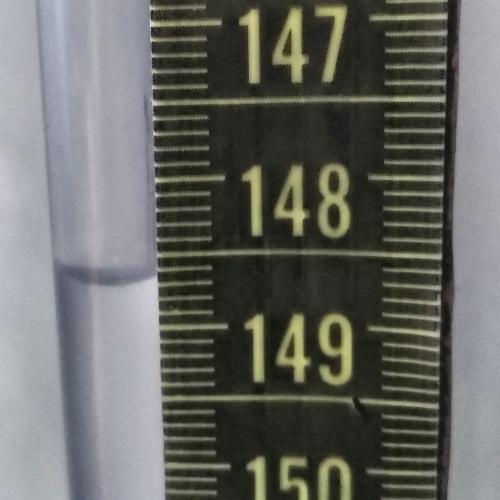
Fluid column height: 148.7 cm